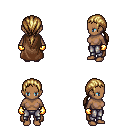
a pixel art fantasy rpg character, female body template, human, dark skin, brown cape, metal pants, blonde ponytail hairstyle, gold gloves, four views (front, back, left, right), 2x2 character sprite sheet, small pixel art, hard edges, no anti-aliasing